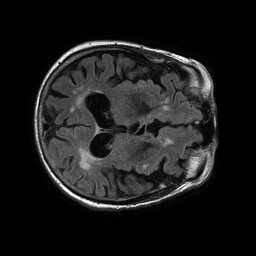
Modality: FLAIR
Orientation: axial
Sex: male
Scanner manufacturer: philips
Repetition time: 11 s
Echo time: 0.125 s